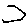
Label: hexagon